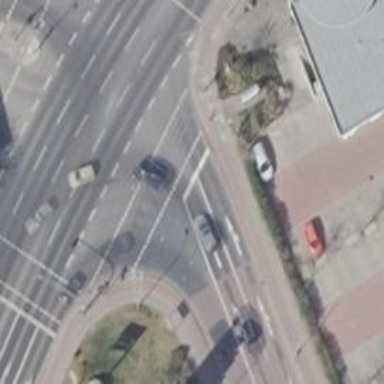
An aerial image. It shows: Road with traffic signals at crossing. The crossing is equipped with signals.